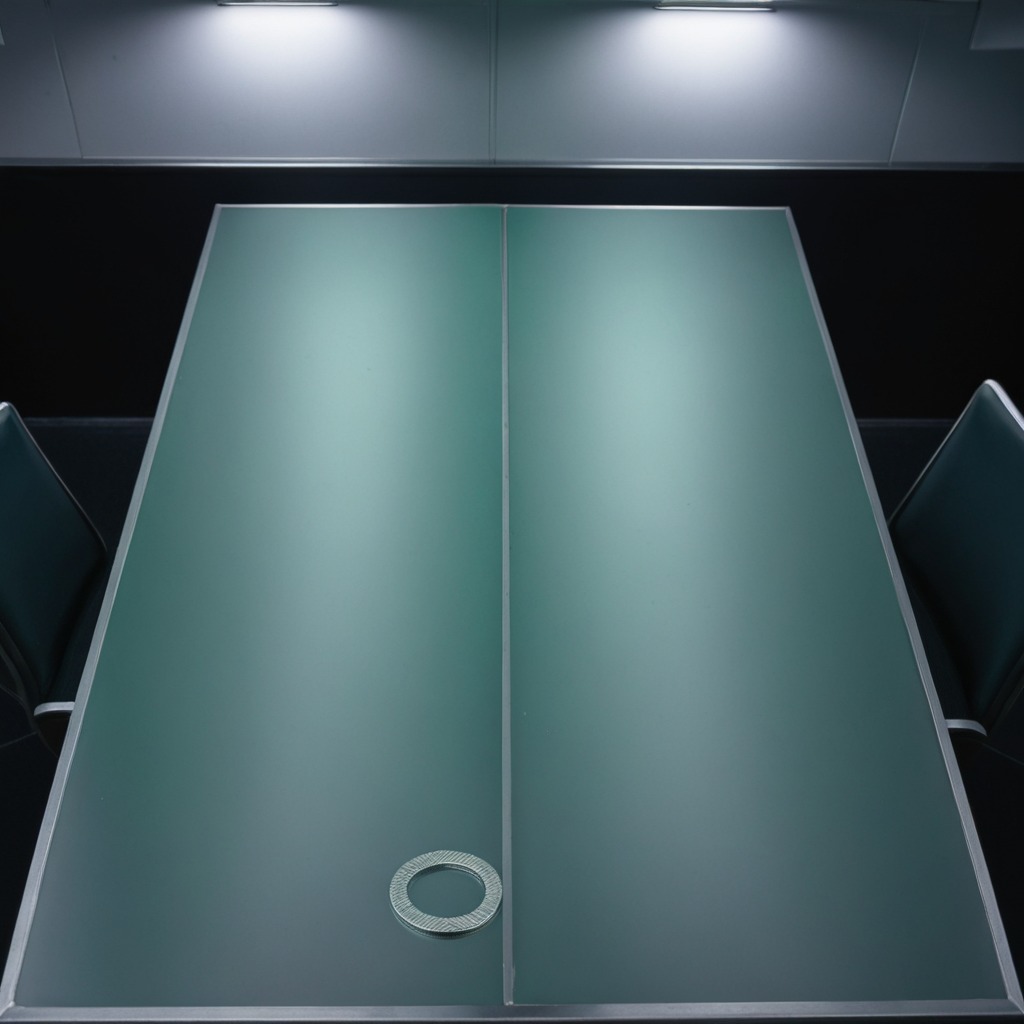
A flat metal washer lying on a clean empty table in a railway signal maintenance room lit by harsh overhead fluorescents photorealistic surface textures crisp shadows high dynamic range